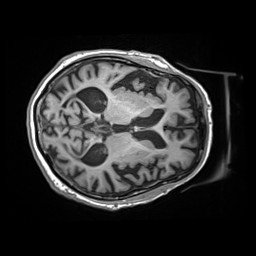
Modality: T1w
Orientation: axial
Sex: male
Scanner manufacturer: siemens
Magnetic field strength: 3 T
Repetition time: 2.2 s
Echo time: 0.00245 s